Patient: sex F, age 28
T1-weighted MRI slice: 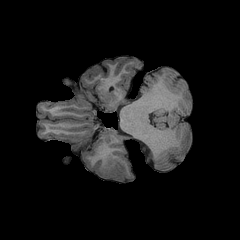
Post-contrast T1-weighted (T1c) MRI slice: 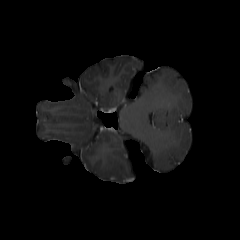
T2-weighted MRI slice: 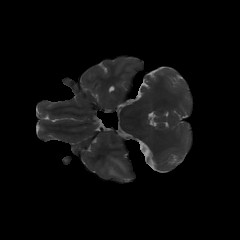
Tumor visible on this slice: yes
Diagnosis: Astrocytoma, IDH-mutant
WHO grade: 2